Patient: sex F, age 72
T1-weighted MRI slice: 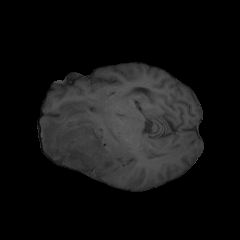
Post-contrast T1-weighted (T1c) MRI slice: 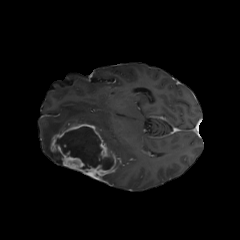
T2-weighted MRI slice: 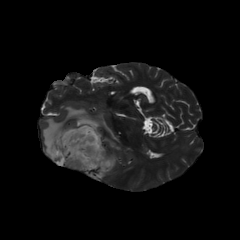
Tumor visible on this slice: yes
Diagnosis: Glioblastoma, IDH-wildtype
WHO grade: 4